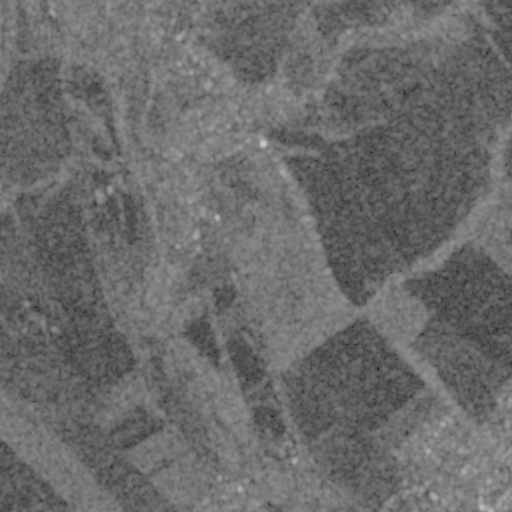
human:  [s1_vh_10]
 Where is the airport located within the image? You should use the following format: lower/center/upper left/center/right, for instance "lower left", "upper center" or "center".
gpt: The airport is located in the lower left of the image.
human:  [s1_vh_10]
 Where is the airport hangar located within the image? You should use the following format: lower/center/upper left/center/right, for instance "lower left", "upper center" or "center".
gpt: The airport hangar is located in the center left of the image.
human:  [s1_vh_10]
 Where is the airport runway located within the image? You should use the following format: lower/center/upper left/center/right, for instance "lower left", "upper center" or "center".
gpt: The airport runway is located in the lower left of the image.
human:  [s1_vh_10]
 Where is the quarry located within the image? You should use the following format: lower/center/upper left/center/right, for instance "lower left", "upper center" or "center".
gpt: There is no quarry in the image.

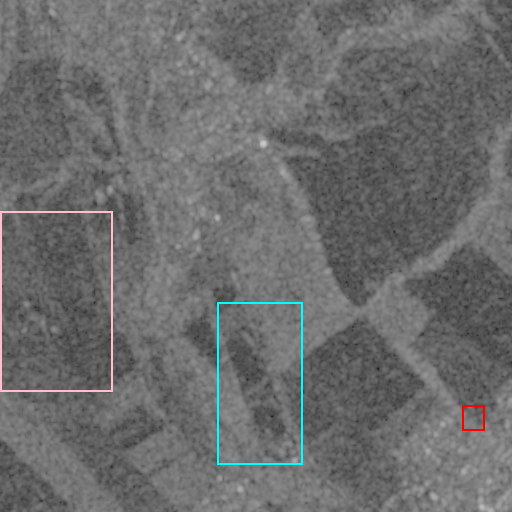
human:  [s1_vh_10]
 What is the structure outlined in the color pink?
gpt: The structure outlined in pink is an airport.
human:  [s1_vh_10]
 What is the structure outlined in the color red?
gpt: The structure outlined in red is a park.
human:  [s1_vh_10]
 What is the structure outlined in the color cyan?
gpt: The structure outlined in cyan is a quarry.
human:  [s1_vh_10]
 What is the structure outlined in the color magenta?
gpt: There is no magenta outline.